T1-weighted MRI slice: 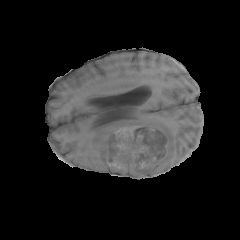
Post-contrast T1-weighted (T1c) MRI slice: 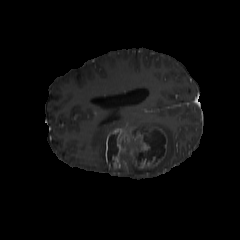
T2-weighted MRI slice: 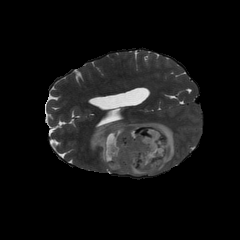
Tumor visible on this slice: yes